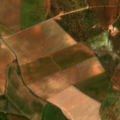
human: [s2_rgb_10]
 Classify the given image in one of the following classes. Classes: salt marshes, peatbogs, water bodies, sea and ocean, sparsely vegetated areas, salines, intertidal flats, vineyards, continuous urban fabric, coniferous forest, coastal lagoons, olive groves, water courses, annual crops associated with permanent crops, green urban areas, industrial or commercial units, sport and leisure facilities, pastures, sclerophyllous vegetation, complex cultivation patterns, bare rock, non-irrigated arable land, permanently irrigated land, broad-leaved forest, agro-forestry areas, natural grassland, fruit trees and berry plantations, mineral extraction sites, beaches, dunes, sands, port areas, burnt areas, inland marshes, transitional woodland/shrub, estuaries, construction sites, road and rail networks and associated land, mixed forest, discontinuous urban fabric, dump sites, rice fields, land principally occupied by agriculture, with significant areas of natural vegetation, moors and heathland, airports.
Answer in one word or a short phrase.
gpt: continuous urban fabric